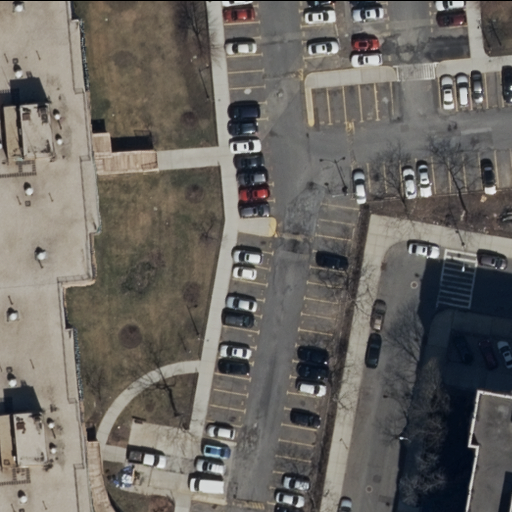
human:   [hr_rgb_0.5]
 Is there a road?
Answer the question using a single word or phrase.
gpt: yes

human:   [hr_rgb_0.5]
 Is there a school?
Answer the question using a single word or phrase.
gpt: yes

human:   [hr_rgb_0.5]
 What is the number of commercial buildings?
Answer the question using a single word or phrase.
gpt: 0

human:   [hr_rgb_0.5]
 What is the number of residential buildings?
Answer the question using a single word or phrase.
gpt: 1

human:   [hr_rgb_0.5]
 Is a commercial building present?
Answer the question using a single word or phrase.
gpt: no

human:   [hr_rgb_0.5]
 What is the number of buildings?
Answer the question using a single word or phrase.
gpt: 2

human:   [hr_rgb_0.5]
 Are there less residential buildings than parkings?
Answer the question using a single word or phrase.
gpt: no

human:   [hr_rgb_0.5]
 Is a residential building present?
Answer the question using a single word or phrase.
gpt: yes

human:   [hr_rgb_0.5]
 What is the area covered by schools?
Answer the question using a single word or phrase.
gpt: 1504m2

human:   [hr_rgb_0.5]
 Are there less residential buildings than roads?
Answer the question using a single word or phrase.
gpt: yes

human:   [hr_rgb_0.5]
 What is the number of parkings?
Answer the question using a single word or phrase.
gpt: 1

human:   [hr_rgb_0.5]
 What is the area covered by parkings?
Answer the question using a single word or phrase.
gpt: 2812m2

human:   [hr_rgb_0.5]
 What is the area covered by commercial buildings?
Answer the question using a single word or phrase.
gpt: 0m2

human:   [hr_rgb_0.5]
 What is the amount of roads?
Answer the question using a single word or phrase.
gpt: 5

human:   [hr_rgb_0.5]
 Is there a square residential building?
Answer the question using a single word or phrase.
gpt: no

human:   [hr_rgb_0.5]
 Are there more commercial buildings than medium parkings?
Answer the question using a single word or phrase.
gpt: no

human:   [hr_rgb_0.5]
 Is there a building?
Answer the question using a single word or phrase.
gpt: yes

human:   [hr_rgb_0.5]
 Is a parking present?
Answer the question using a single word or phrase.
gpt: yes

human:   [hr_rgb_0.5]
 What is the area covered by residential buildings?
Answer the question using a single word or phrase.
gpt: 1297m2

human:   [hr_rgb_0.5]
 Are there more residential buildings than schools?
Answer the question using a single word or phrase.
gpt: no

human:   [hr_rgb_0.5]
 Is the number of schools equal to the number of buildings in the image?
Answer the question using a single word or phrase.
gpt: no

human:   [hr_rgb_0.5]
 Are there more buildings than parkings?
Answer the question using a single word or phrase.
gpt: yes

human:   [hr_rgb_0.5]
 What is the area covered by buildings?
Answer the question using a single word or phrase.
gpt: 2052m2

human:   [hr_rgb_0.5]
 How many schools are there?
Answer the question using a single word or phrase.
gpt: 1

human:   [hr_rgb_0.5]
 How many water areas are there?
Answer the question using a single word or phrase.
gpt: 0

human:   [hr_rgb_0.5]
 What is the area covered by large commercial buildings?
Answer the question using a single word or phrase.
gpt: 0m2

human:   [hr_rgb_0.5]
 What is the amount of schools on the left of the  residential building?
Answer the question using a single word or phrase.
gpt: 0

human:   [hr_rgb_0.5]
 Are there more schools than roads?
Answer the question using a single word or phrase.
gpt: no

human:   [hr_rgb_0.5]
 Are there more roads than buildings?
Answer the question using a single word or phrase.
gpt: yes

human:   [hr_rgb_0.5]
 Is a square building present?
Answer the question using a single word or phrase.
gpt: no

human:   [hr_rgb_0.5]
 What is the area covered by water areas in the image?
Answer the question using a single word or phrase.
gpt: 0m2

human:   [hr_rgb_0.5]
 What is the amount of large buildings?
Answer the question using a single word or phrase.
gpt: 2

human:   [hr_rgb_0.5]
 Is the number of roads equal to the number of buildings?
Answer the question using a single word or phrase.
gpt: no

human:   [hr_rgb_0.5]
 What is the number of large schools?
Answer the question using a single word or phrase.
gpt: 1

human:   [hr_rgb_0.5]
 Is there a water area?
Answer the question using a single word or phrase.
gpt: no

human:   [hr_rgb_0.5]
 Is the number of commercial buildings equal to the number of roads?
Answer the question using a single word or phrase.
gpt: no

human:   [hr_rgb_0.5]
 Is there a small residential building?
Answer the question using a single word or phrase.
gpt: no

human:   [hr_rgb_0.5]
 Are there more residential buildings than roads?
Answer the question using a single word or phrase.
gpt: no

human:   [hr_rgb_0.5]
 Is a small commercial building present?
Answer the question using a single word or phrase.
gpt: no

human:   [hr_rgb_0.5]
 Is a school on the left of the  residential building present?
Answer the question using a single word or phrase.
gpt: no

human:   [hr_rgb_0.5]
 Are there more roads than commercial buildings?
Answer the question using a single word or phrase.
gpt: yes

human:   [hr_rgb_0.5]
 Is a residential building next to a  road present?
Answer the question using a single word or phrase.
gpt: yes

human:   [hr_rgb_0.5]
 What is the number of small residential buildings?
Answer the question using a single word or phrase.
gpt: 0

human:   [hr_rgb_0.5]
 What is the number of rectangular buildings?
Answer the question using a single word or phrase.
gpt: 1

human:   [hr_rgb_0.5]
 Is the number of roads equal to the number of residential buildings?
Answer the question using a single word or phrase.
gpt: no

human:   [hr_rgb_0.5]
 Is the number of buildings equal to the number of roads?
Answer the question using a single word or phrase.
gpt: no

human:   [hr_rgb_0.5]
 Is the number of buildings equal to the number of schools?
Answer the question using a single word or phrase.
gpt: no

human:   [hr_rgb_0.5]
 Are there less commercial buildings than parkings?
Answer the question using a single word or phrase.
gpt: yes

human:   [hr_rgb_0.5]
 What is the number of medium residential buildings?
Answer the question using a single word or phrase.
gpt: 0

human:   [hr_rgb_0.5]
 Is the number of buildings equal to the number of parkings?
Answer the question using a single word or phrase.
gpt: no

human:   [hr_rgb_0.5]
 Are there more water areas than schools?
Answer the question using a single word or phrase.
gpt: no

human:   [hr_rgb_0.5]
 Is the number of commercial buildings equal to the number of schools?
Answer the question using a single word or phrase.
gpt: no

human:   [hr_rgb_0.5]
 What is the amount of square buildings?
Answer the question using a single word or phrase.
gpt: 0

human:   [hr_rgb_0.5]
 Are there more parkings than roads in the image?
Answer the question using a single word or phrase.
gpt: no

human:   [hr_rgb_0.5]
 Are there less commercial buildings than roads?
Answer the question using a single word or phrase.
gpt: yes

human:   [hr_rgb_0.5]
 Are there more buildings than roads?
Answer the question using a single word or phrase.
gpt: no

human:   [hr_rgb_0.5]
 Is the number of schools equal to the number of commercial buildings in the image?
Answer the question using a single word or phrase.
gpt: no

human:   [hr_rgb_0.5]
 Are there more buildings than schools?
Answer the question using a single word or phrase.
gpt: yes

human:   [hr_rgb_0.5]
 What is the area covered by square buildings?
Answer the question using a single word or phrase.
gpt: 0m2

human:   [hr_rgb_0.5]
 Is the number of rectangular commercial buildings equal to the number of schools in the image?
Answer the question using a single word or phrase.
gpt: no

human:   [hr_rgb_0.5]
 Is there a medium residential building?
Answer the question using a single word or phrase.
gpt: no

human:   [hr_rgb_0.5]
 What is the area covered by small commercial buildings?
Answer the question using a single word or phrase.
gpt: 0m2

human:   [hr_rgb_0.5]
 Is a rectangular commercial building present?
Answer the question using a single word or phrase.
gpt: no

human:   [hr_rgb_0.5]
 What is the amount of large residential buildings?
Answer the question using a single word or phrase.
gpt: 1